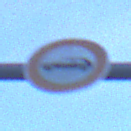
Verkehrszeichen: VerbotPersonenkraftwagen
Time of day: Dawn
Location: Outdoor (Urban)
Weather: PartlyCloudy
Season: NotSpecified
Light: Natural